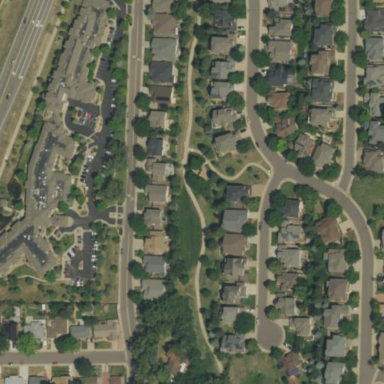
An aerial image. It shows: Asphalt surface in residential road area.